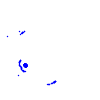
Particle: electron